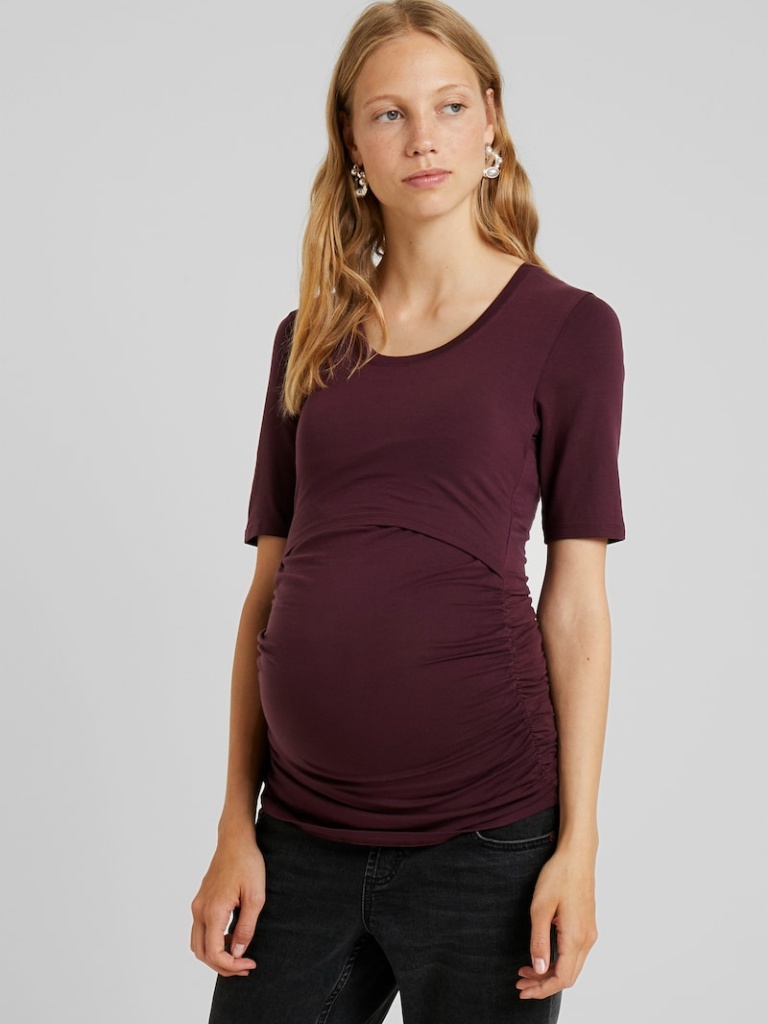
jersey tight short sleeve knee length Untucked scoop dress